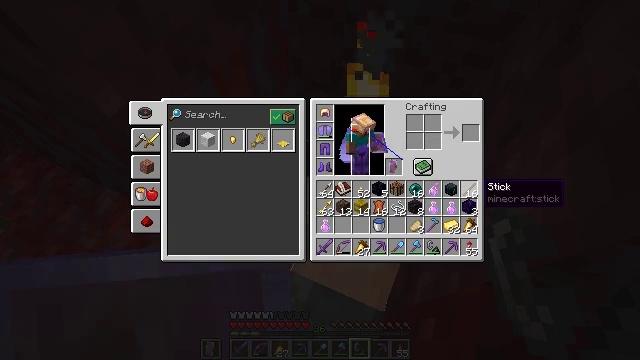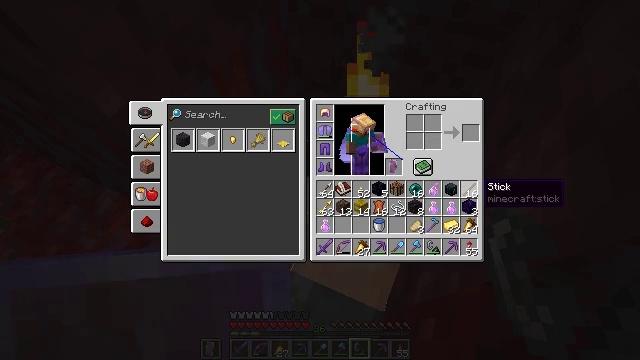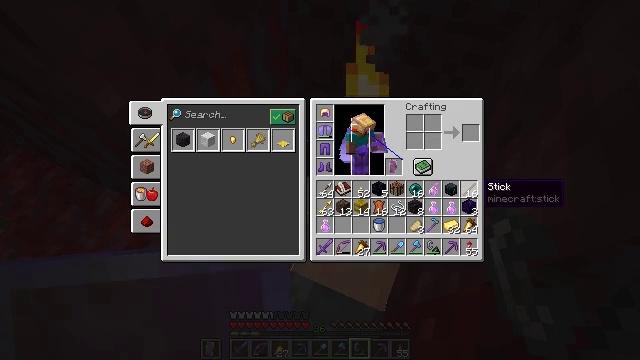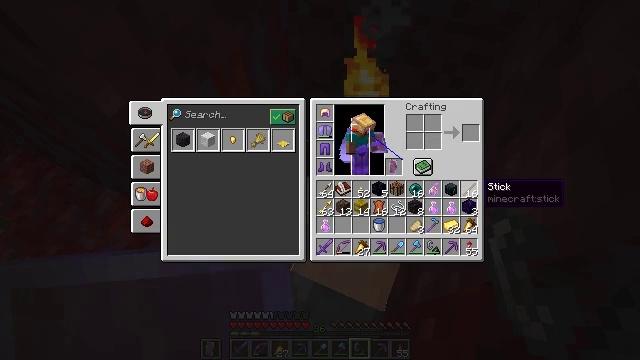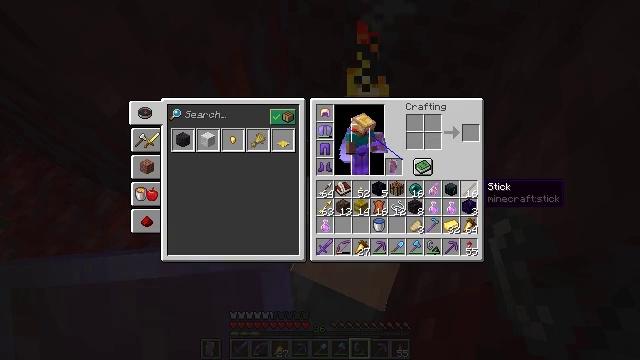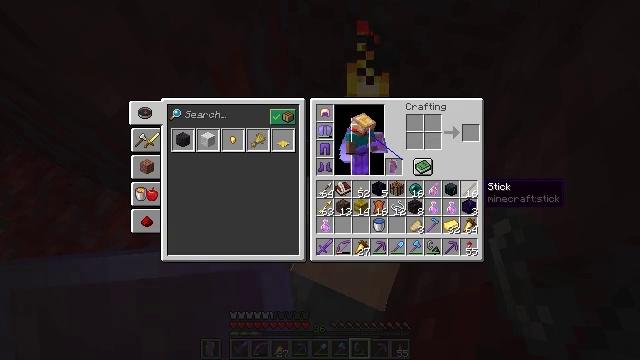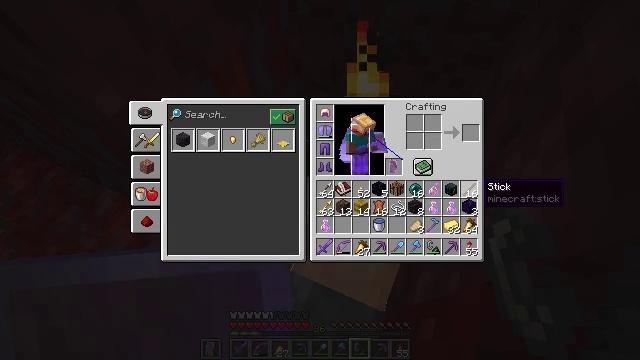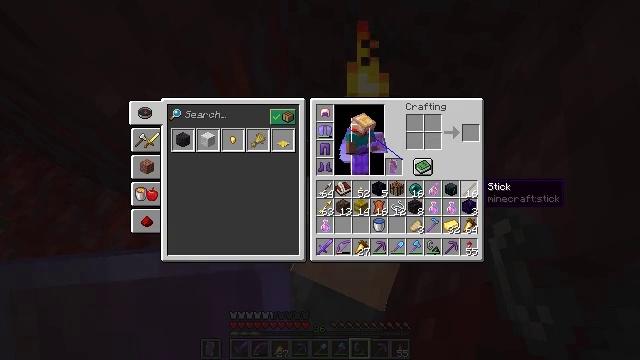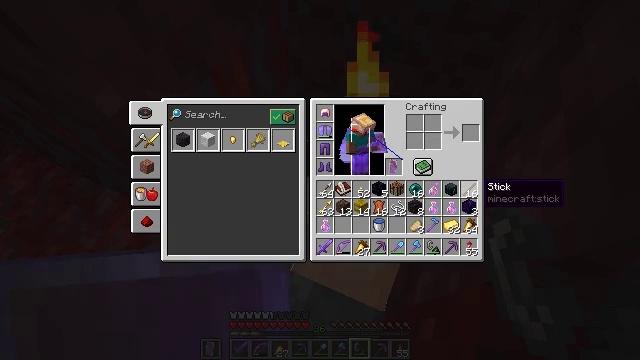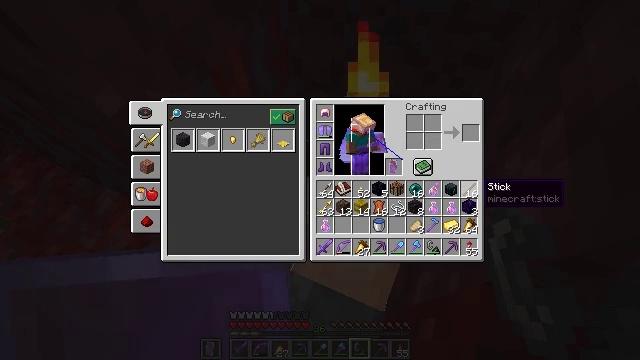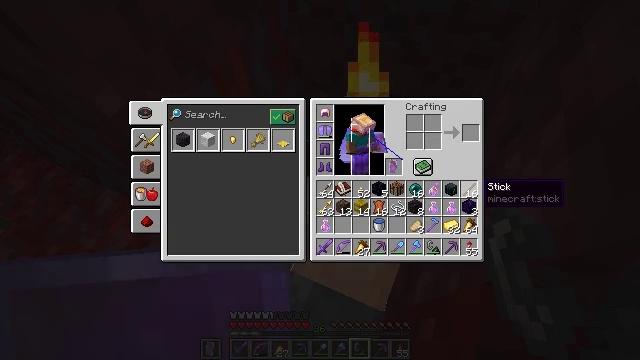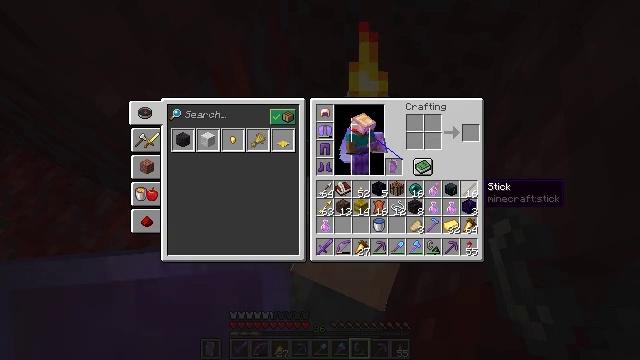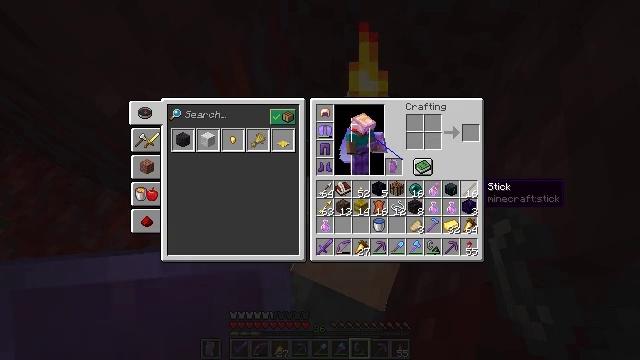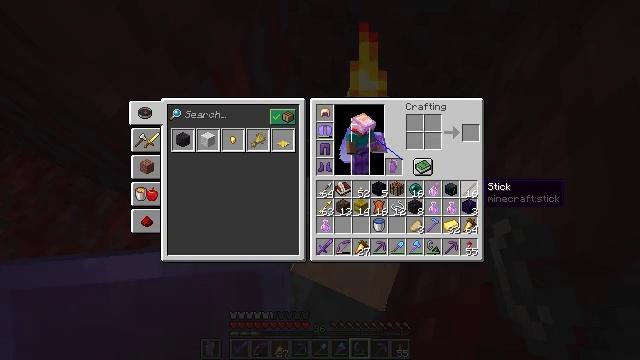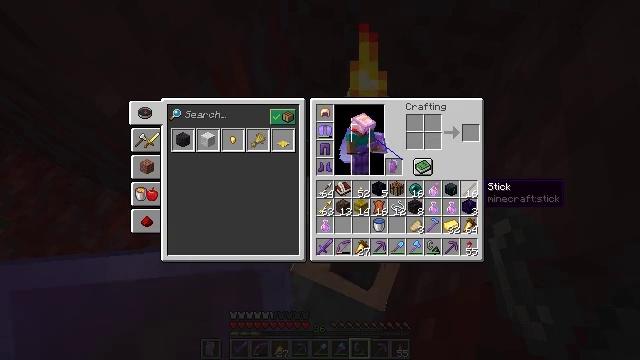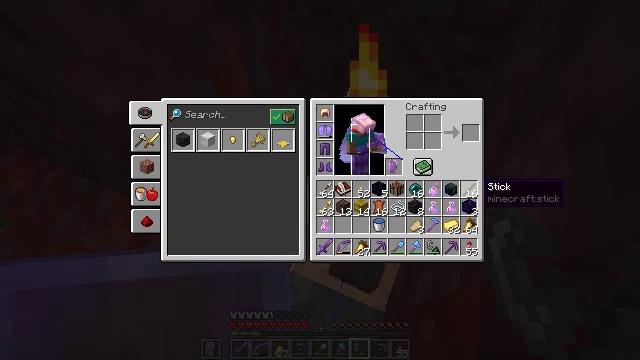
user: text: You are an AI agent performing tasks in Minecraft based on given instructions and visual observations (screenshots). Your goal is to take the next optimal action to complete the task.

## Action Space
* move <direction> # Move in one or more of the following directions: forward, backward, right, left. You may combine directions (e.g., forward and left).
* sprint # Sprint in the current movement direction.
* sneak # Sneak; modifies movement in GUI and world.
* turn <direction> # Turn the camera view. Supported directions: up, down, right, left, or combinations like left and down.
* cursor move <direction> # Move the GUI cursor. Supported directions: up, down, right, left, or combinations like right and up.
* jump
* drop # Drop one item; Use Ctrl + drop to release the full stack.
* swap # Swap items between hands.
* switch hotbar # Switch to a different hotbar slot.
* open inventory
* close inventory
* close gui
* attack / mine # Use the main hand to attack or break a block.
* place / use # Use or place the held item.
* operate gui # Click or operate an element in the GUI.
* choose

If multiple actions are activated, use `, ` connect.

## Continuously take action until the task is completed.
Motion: motion action
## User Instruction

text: Drop a fire charge.
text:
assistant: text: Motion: no_op
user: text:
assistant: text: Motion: no_op
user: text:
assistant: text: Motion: no_op
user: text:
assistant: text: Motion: no_op
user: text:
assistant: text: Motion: no_op
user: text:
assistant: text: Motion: no_op
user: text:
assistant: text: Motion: no_op
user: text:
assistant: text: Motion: no_op
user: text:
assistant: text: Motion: no_op
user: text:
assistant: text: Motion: no_op
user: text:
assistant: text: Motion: no_op
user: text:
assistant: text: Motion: no_op
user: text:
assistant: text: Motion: no_op
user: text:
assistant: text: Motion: no_op
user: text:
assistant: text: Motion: no_op
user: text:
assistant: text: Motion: no_op
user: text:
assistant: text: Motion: no_op
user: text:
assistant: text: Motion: no_op
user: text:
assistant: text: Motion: no_op
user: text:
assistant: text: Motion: no_op
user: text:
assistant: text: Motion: no_op
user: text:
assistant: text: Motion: no_op
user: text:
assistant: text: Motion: no_op
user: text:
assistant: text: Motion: no_op
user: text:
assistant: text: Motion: no_op
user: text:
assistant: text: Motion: no_op
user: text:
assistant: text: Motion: no_op
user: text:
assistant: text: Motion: no_op
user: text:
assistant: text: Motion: no_op
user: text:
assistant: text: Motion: no_op